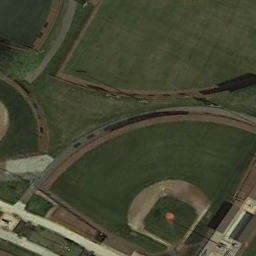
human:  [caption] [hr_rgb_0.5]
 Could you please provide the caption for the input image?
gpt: There is a trail leading to this baseball field .

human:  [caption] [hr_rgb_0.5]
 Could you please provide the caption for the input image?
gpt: A baseball diamond is in the middle of grass .

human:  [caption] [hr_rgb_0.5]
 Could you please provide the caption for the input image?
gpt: There is a baseball diamond in the grass in the south of the brushwood .

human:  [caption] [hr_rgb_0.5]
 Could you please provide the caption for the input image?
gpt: A baseball diamond on the lawn and some buildings beside .

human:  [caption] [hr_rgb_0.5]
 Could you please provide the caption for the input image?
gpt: The four baseball diamonds are next to each other .